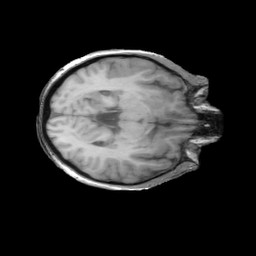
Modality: T1w
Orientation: axial
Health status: ill
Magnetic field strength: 3 T